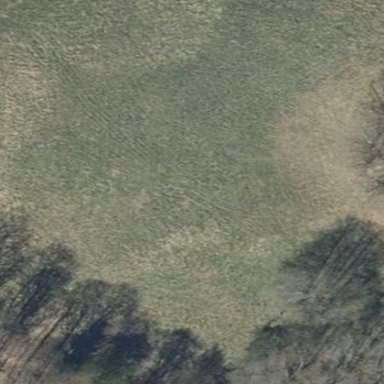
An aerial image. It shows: Beautiful meadow.